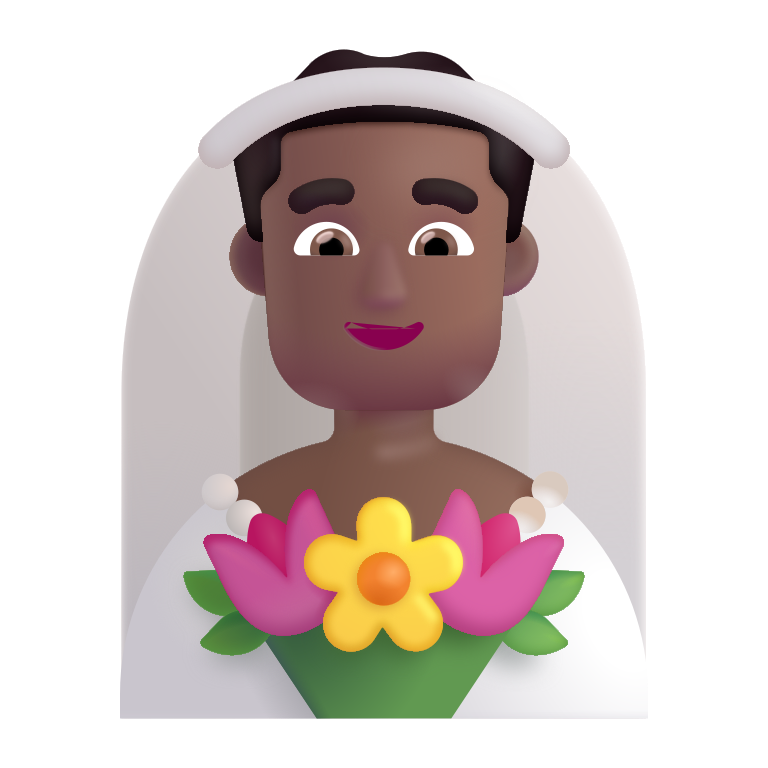
man with veil color  dark